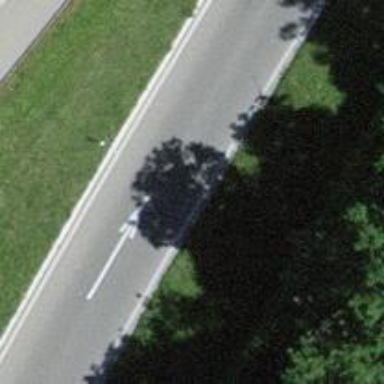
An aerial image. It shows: Trunk link road with asphalt surface.